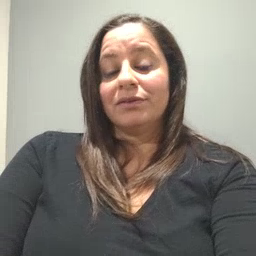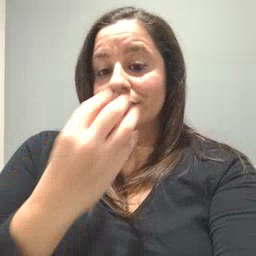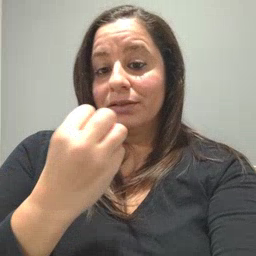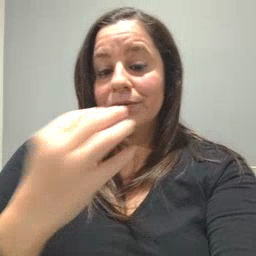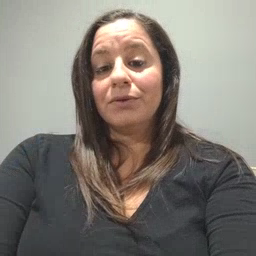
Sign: snack